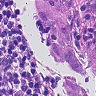
Metastatic tissue present: yes